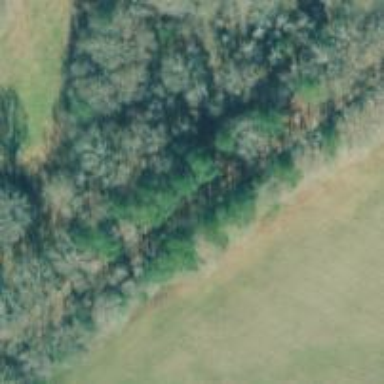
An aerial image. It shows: Abandoned railway.